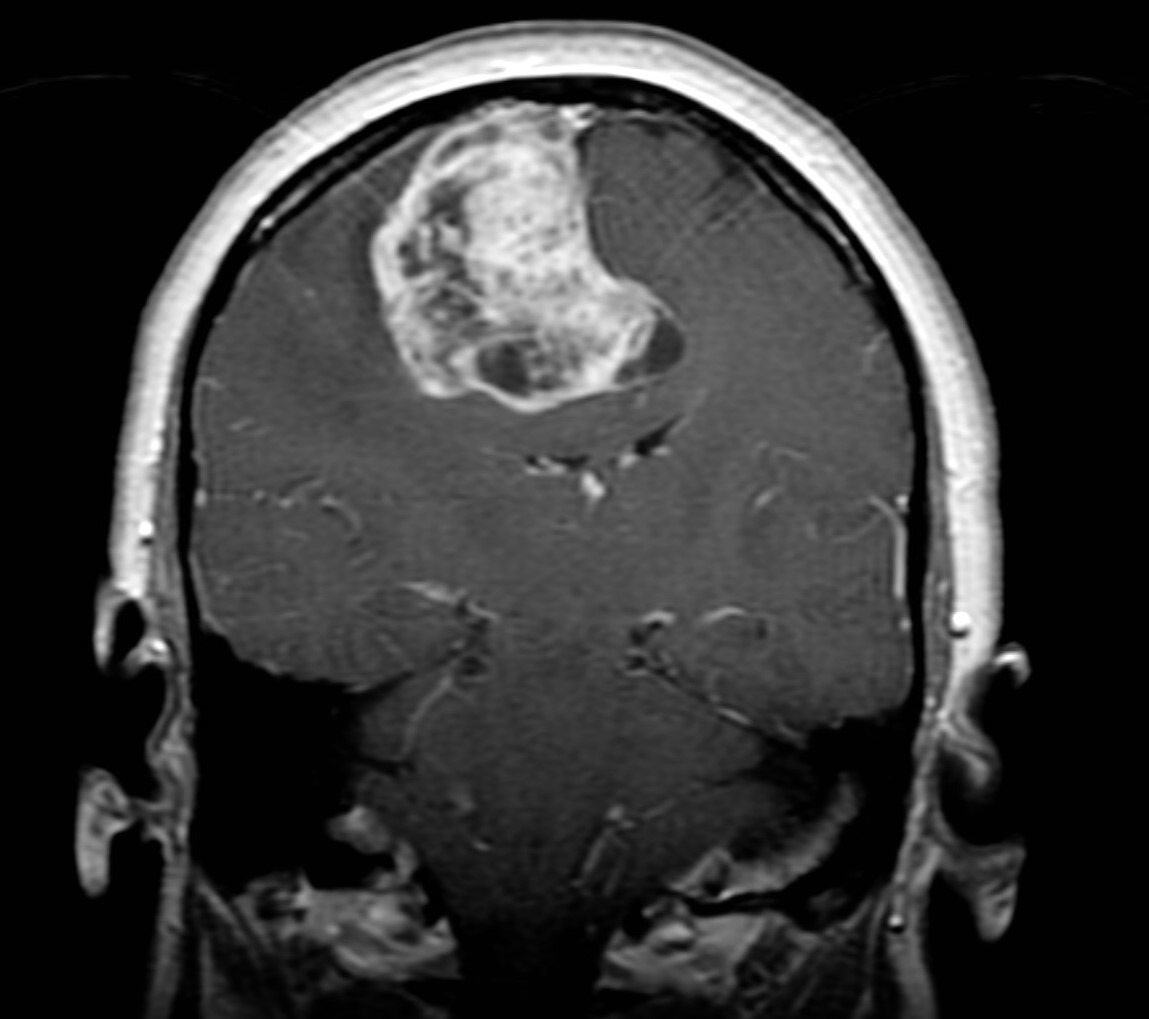
Label: meningioma